Question: I am using Primefaces 5.1 and I have a dashboard where I can drop components onto it.
But, when I drop a component on I want a different component to be rendered.
Here is my dashboard, and the panel component that is cloned and dropped onto the dashboard.
'''
<p:dashboard id="board" model="#{dashboardBean.model}" binding="#{dashboardBean.dashboard}">
<p:ajax event="reorder" listener="#{dashboardBean.handleReorder}" update="msgs" />
</p:dashboard>
<p:panel id="draggable">
<h:outputLabel value="Drag Panel Into Dashboard"></h:outputLabel>
</p:panel>
<p:draggable for="draggable" helper="clone" dashboard="board"/>
'''
Now I can trigger a capture the 'reorder' event and change the 'model' to replace it with the correct component on the java side. But the Dashboard does not get re-rendered at this point.
I can add a command button to trigger the re-render...
'''
<h:commandButton value="Refresh" action="#{dashboardManagedBean.refreshChart}"/>
'''
But I want this to happen automatically.
Can anyone offer some advice please.

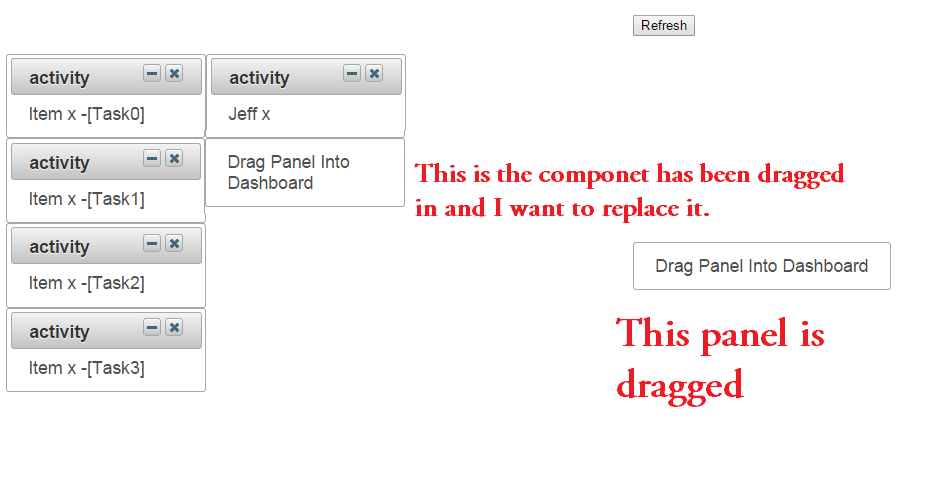
Answer: (comment promoted to answer)
What if you referesh the component from 'handleReorder()' using this 'RequestContext.getCurrentInstance().update("foo:bar")'?